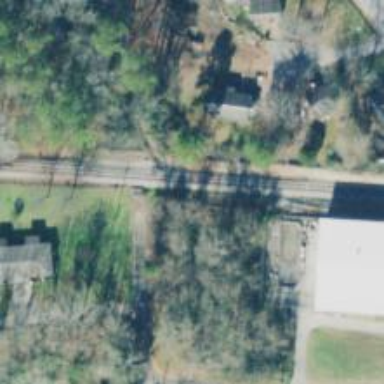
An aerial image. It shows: Abandoned railway spur.